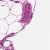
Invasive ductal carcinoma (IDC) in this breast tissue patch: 0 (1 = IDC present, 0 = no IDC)